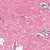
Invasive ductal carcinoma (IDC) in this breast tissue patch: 0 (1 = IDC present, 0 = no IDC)